Milling tool wear sample.
Tool blade image: 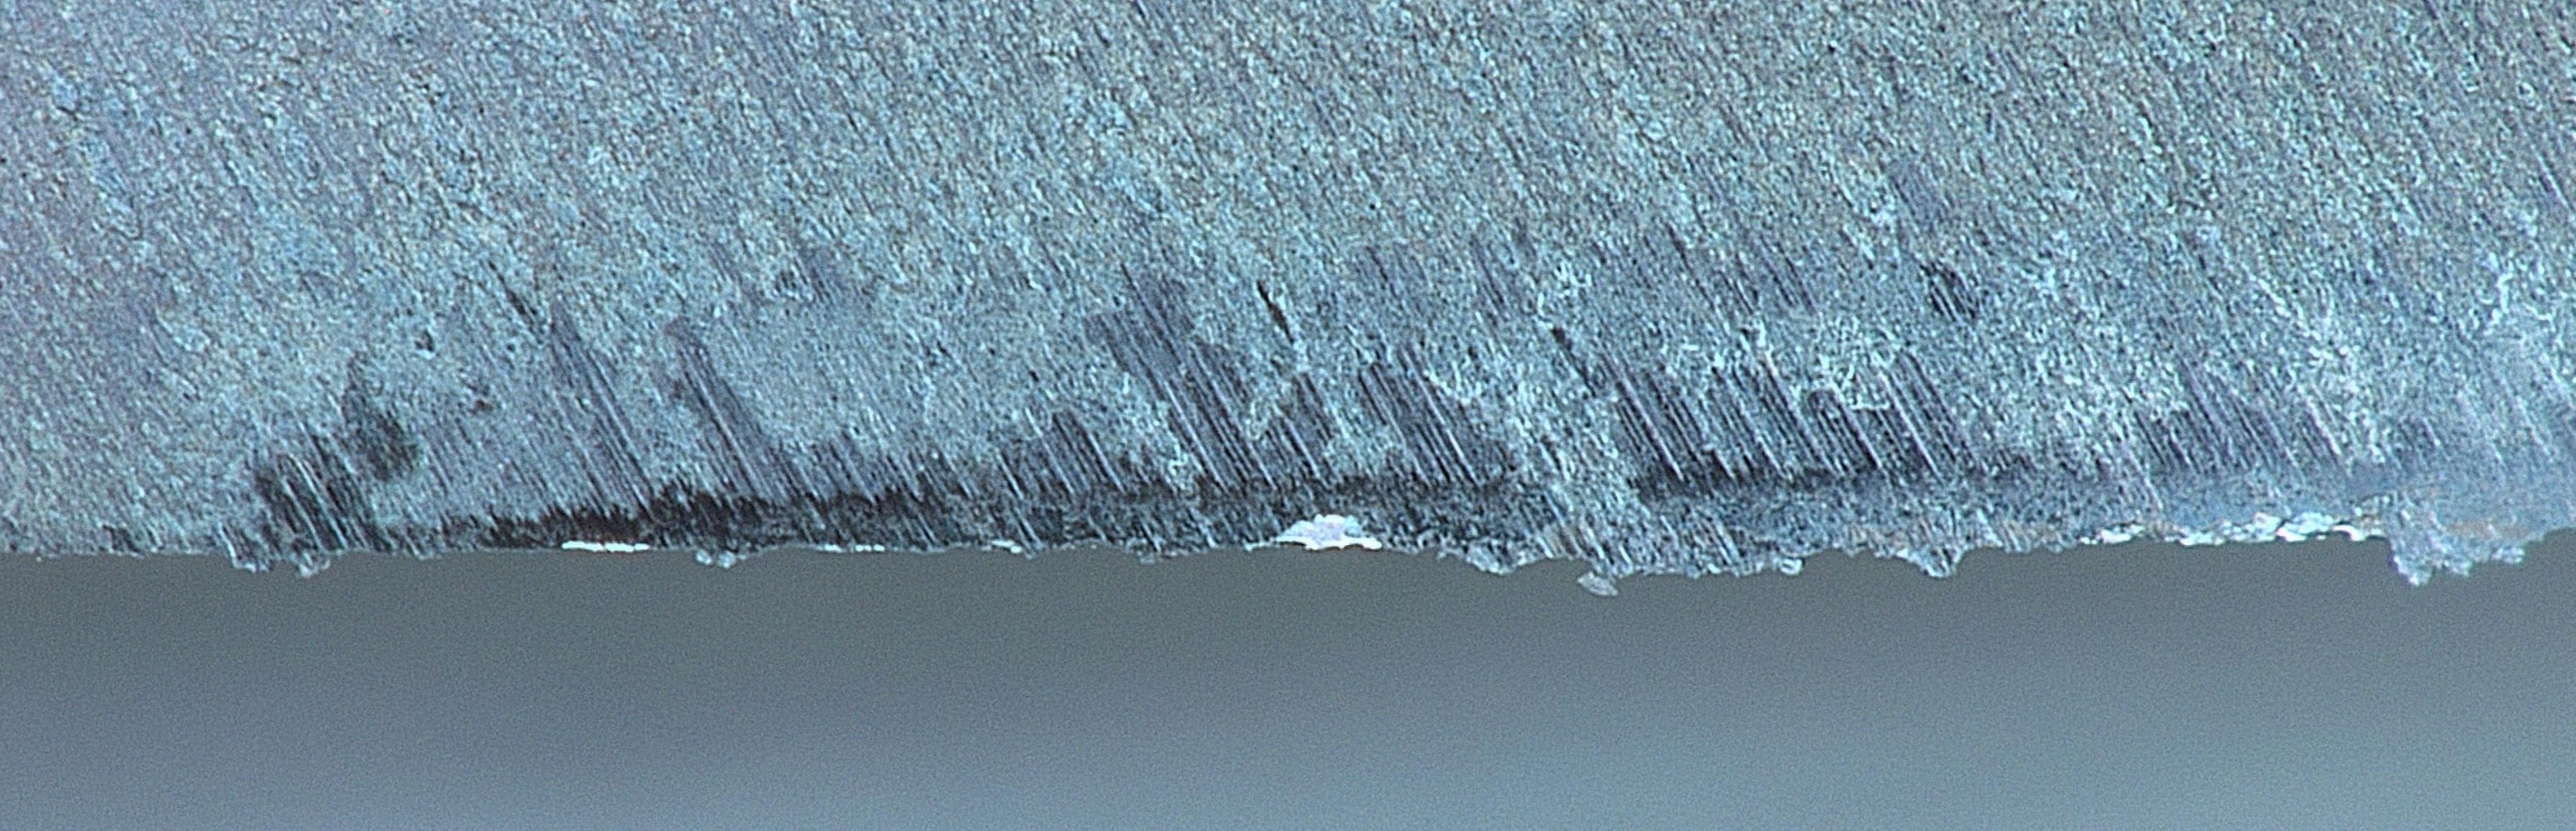
Chip image: 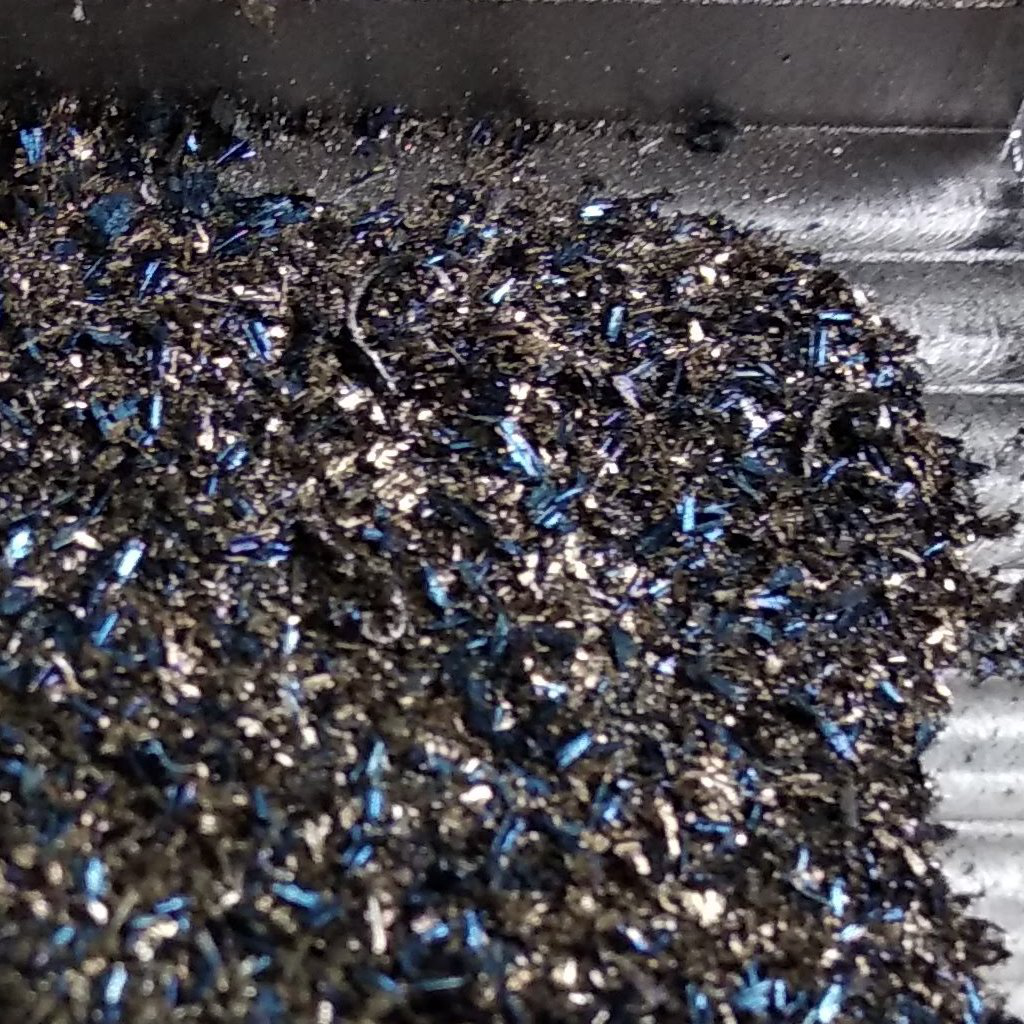
Workpiece image: 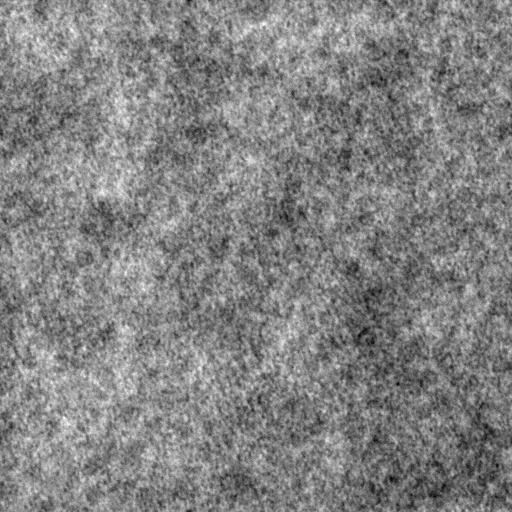
Tool wear state: dulled
Gaps: 14.8
Flank wear: 127.92
Overhang: 37.66
Force-signal Mel-spectrograms (X, Y, Z axes): 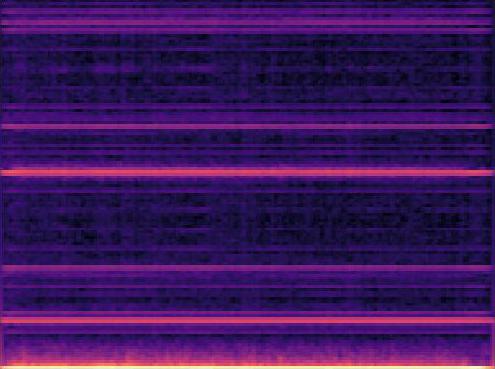 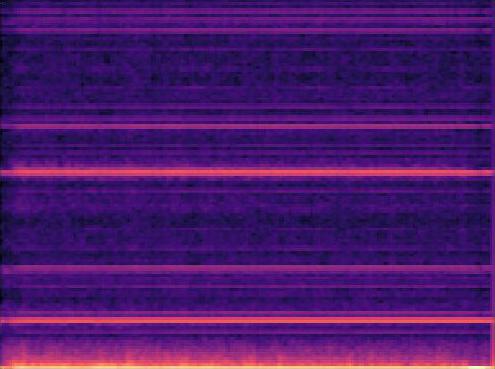 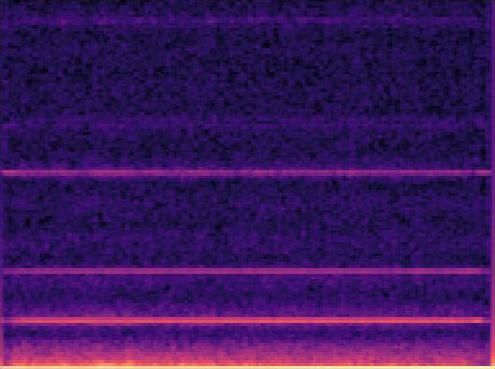
Force-signal scalograms (X, Y, Z axes): 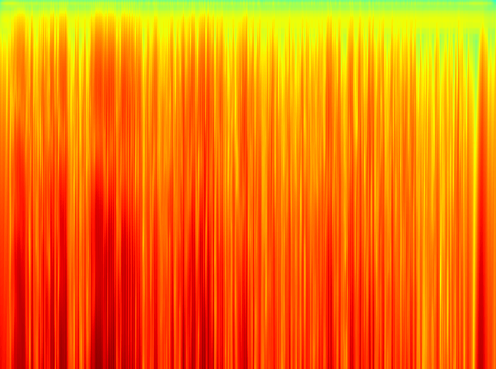 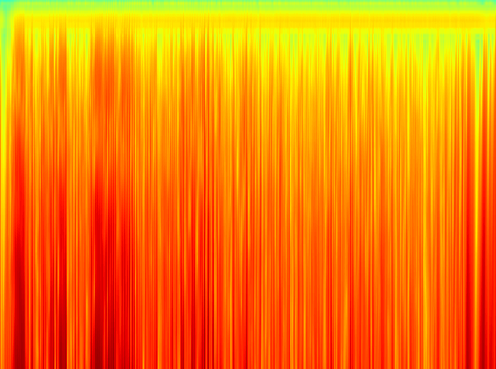 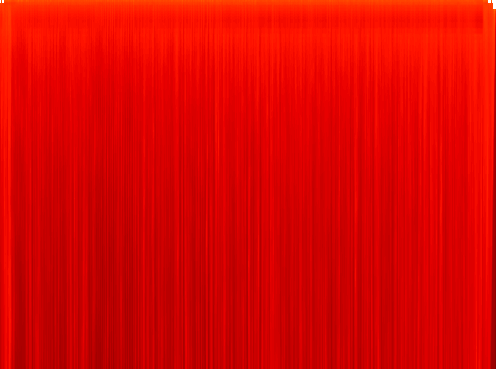
Force phase: accelerated_severe_wear